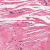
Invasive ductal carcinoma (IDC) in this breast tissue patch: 0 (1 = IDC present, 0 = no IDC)